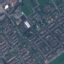
Land use / land cover: Residential